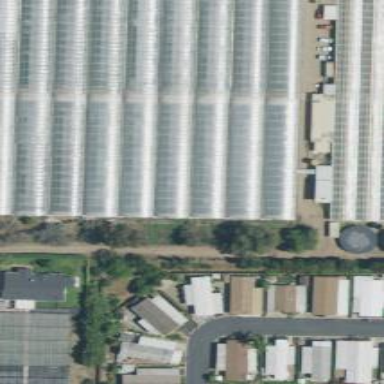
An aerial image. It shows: Greenhouse.